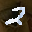
Label: 2